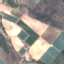
Land use / land cover class: PermanentCrop